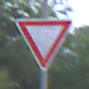
Verkehrszeichen: VorfahrtGewaehren
Umgebung: Outdoor, Urban
Tageszeit: SunriseSunset
Wetter: PartlyCloudy
Licht: Natural
Jahreszeit: NotSpecified
Kontrast: LowContrast